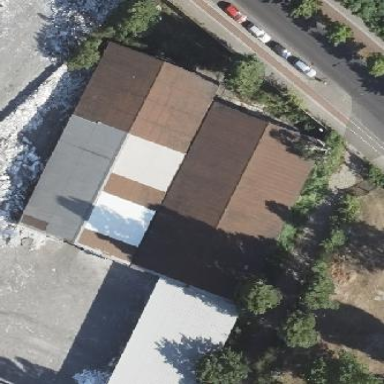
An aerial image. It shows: Industrial building.